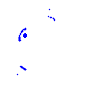
Particle: kaon